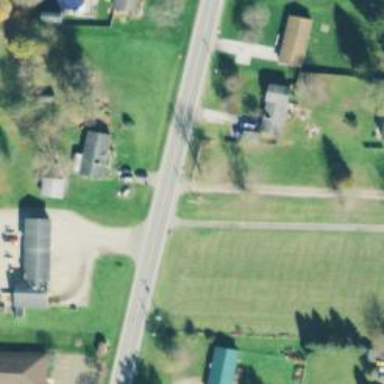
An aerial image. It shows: Secondary road.